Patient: sex M, age 48
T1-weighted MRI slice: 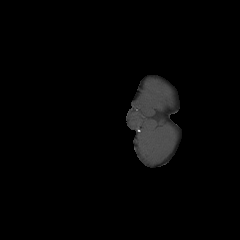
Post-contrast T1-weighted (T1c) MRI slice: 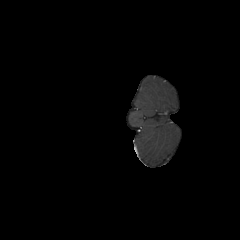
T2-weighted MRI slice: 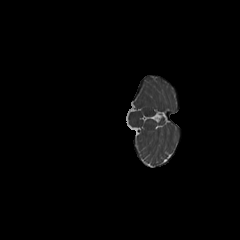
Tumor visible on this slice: no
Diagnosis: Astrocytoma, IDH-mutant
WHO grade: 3